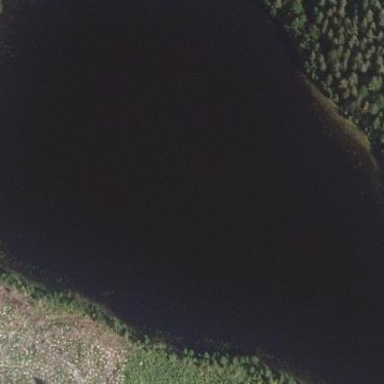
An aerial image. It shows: Peaceful pond surrounded by nature.